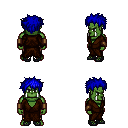
a pixel art fantasy rpg character, male body template, orc, green skin, brown robe, gold greaves, blue bedhead hairstyle, leather bracers, ghillies, four views (front, back, left, right), 2x2 character sprite sheet, small pixel art, hard edges, no anti-aliasing